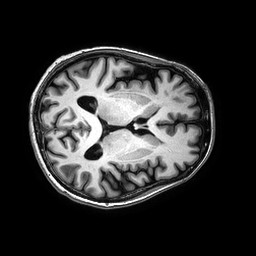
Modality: T1w
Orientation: axial
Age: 46
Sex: female
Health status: ill
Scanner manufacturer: philips
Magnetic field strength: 3 T
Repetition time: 0.006628 s
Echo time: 0.002977 s